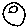
Label: moon